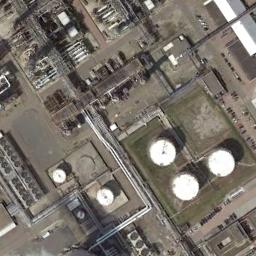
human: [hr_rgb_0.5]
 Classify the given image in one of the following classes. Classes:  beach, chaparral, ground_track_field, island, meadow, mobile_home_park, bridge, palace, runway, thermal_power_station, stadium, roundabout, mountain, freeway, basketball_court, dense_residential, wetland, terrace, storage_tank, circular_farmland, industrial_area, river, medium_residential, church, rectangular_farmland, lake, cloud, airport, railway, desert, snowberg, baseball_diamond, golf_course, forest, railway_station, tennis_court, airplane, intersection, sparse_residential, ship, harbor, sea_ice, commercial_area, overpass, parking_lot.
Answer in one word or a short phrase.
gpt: storage_tank